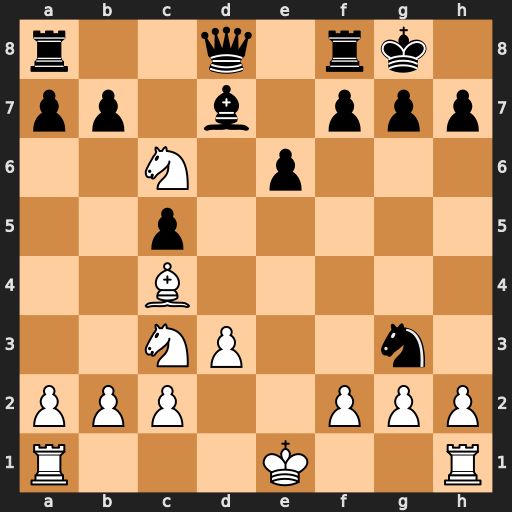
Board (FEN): r2q1rk1/pp1b1ppp/2N1p3/2p5/2B5/2NP2n1/PPP2PPP/R3K2R
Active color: w
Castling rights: KQ
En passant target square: -
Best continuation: Nxd8 Nxh1 Nxb7